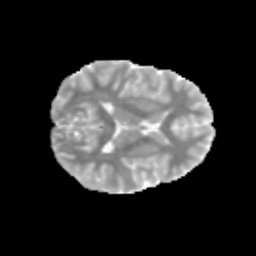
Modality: MD
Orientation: axial
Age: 13
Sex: female
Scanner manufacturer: siemens
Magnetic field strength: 3 T
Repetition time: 3.8 s
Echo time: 0.07 s